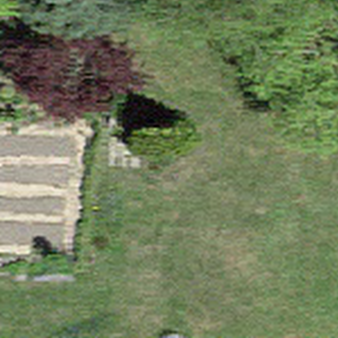
Label: other